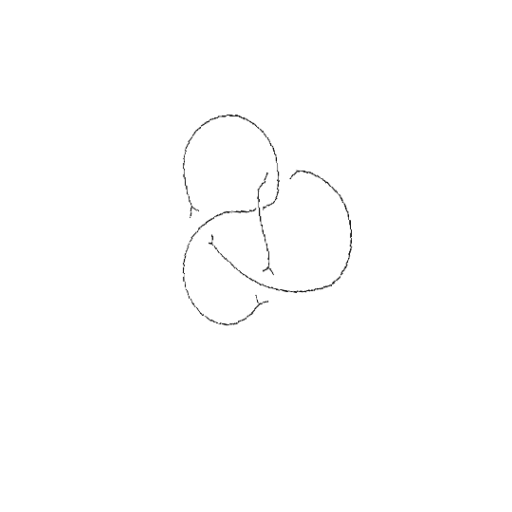
Crossing number: 4